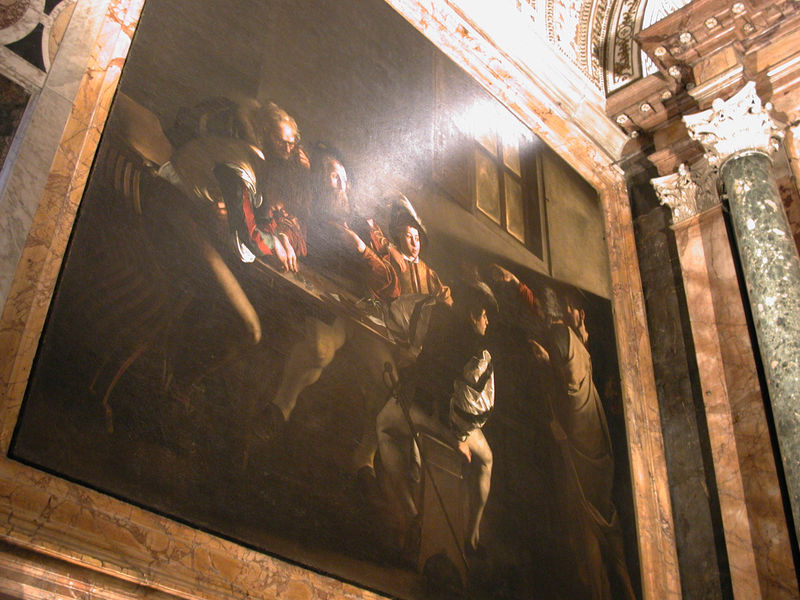
Titel: San Luigi dei Francesi, Contarelli Kapelle
Künstler: Domenico Fontana
Standort: Rom, S. Luigi dei Francesi (EU - I - Latium)
Schlagwörter: dunkel, gemälde, mann, rubens, schatten, fenster, hut, hüte, licht, marmor, männer, schwarz, stuhl, säule, säulen, tisch, ölbild, rot, gespräch, bart, bärte, gelage, wand, barock, falten, rahmen, stein, bild, innenraum, kirche, sonne, sitzend, renaissance, schräg, italien, jungen, knaben, hocker, ölgemälde, faltenwurf, foto, geld, schwert, waffe, leinwand, degen, niederländisch, ritter, kapitelle, kapitell, barett, jesus, diskussion, museum, chiaroscuro, wandbild, korinthisch, fot, kriche, froschperspektive, matthäus, zählen, kiner, berufung, zusammengekauert